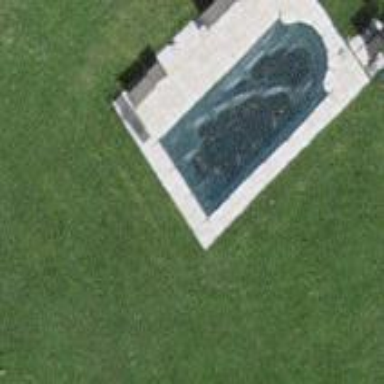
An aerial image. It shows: Swimming pool located in leisure land.